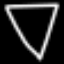
Label: diamond